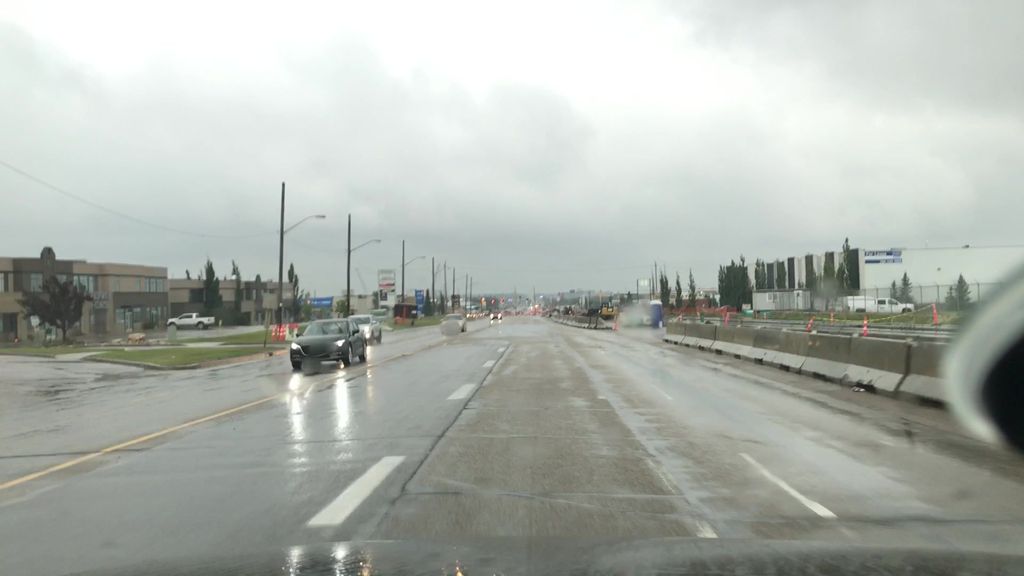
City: edmonton